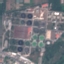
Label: Industrial